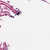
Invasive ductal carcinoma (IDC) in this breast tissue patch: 0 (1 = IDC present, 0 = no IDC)